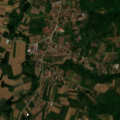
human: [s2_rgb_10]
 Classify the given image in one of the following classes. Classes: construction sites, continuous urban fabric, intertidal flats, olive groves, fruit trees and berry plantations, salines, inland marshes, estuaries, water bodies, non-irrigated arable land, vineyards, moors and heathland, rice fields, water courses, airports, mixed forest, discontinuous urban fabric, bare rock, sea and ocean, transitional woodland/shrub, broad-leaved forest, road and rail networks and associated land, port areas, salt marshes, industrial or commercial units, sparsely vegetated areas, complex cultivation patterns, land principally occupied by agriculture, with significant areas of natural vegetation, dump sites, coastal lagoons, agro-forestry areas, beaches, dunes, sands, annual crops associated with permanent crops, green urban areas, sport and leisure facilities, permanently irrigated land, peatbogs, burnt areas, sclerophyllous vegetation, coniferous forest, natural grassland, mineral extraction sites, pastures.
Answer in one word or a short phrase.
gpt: discontinuous urban fabric, non-irrigated arable land, complex cultivation patterns, land principally occupied by agriculture, with significant areas of natural vegetation